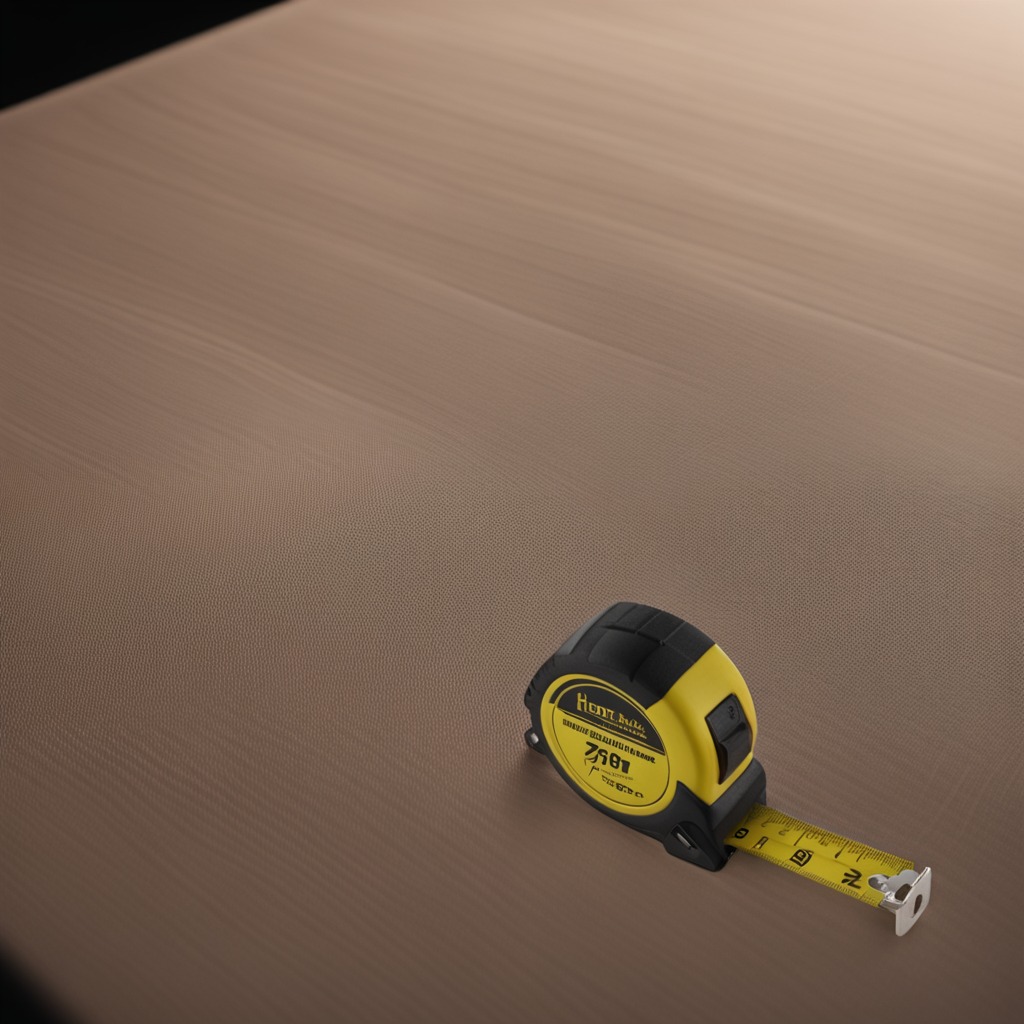
A measuring tape lies on the wooden table.